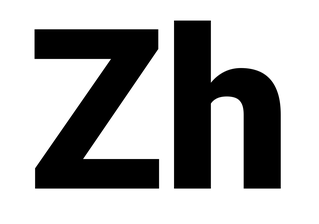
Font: Roboto_Black